Question: I am having an animation issue trying to push a 'UIViewController' in 'didSelectRowAtIndexPath' on a 'UITableView' programmatically. When I run this code in iOS 6 it works fine. In iOS 7 the animation is messed up (it animates to the left about 20% of the screen then disappears). If I do this in storyboard the animation is fine. Am I missing something or is there a way around this without using storyboard?
'''
// This is a cut down example.
- (void)tableView:(UITableView *)tableView didSelectRowAtIndexPath:(NSIndexPath *)indexPath {
UIViewController *viewController = [[UIViewController alloc] init];
[self.navigationController pushViewController:viewController animated:YES];
}
'''
This is what it looks like right before the tableView disappears. I understand why it does this. Its because the new view being pushed should animate sliding in over it as it does when using storyboard. For some reason it does not work programmatically.

For some reason you have to set a backgroundColor.
'''
- (void)tableView:(UITableView *)tableView didSelectRowAtIndexPath:(NSIndexPath *)indexPath {
UIViewController *viewController = [[UIViewController alloc] init];
[viewController.view setBackgroundColor:[UIColor orangeColor]];
[self.navigationController pushViewController:viewController animated:YES];
}
'''
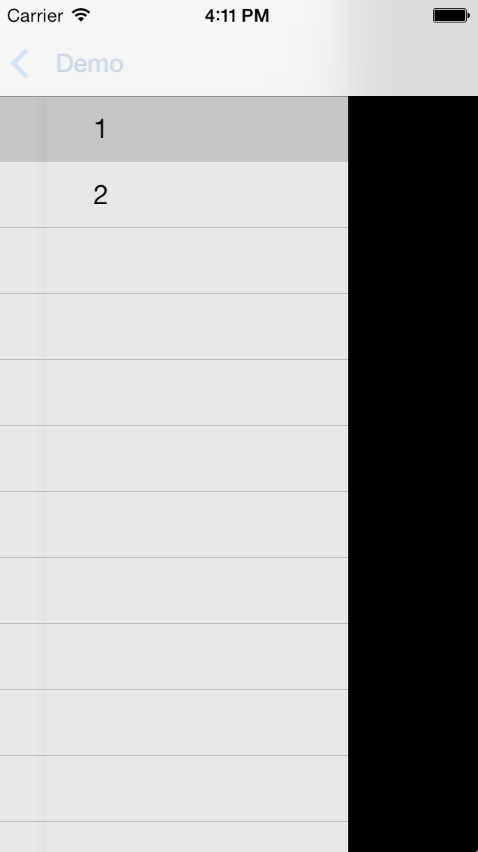
Answer: This is the default "parallax" behavior triggered by the 'pushViewController:animated:' method in iOS7.
Having little experience with 'storyboards' I suspect that their 'segue's are different from 'UINavigationController' push/pop animations.
You can override the default push/pop by building custom <URL> transitions.
Or you could use the 'UIViewController' <URL>:
'''
transitionFromViewController:toViewController:duration:options:animations:completion:
'''
to customize this behavior. Hope this helps and hope I've understood your question...